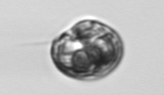
Label: Proterythropsis